Question: I want to move a button with finger moving on and screen. but i can't found any help for this animations with finger motion. i make a fake call apps in which i want to make incoming call layout like below image. how i make a receive or decline button in android:

can i use on-touch event for this animation.
'''
if (event.getAction()==MotionEvent.ACTION_MOVE) {
x=event.getX();
RelativeLayout.LayoutParams params = new RelativeLayout.LayoutParams(300, 60);
params.leftMargin = (int)x;
btnDeclinecall.setLayoutParams(params);
}
return false;
}
'''
i use the above codes but it doesn't work for me
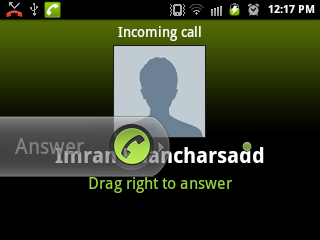
Answer: See The Code at <URL>
FYI:This is not my code, it is from android froyo source code.
I also had created the slider in my app using code from above location but that was right slider, So i cant post that code because you need left slider.
so just copy Left slider part from above link and use it with little understanding.
'Note:'
Above link contain the best and optimized code for slider(But it contain both left and right slider).
so don't waste time anywhere else, It may look little tough in starting but Trust me just try to understand use of 'private Slider mLeftSlider;'in the above link and that will lead you to your destination.